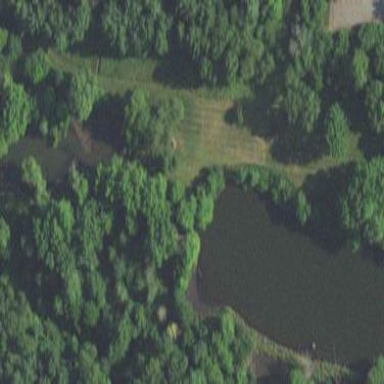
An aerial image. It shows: Serene pond surrounded by nature.